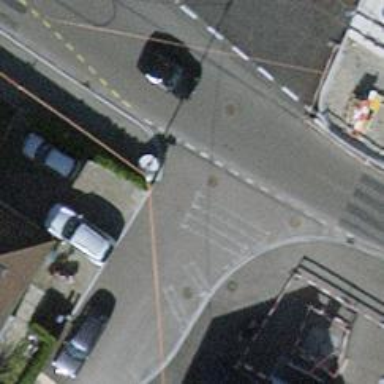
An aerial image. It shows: Zebra crossing controlled by traffic signals with zebra markings.